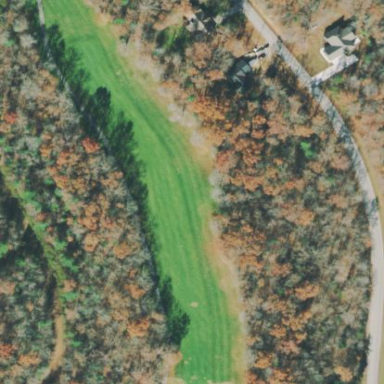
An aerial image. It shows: Grassy area designated as golf fairway.